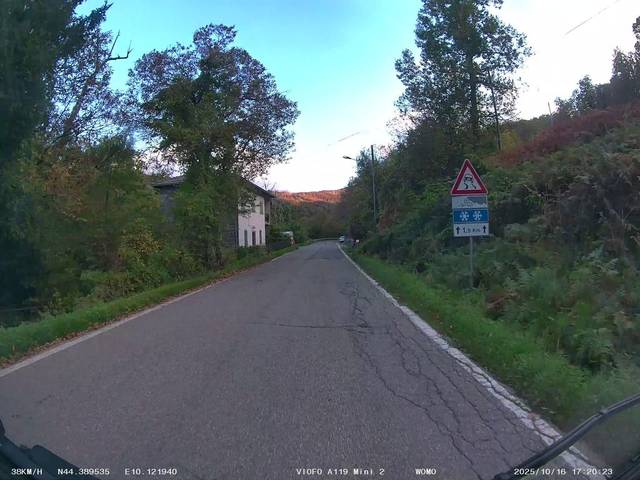
Region: Italy
Coordinates: 44.39, 10.122